Field crop: tomato
Growth stage: 1
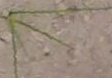
Species: cyperus